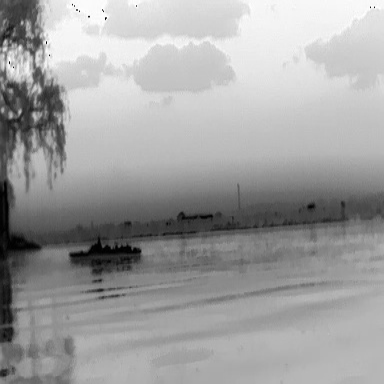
There is a warship in the infrared image.